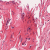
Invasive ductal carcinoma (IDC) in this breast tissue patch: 0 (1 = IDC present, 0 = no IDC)